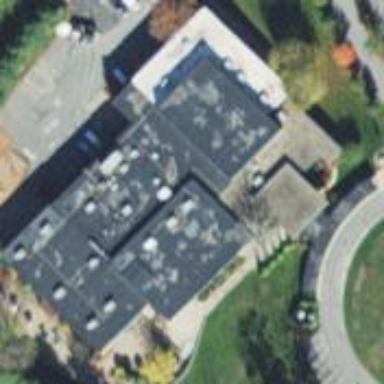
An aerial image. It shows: School building.